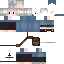
A male human skin with medium skin, wearing brown long hair dressed in a blue hoodie and black pants, featuring a closed mouth.